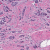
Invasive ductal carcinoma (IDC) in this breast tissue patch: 0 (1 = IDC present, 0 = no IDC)